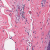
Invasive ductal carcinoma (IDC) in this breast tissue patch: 1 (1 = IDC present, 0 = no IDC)